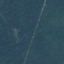
Land use / land cover: Forest